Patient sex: F
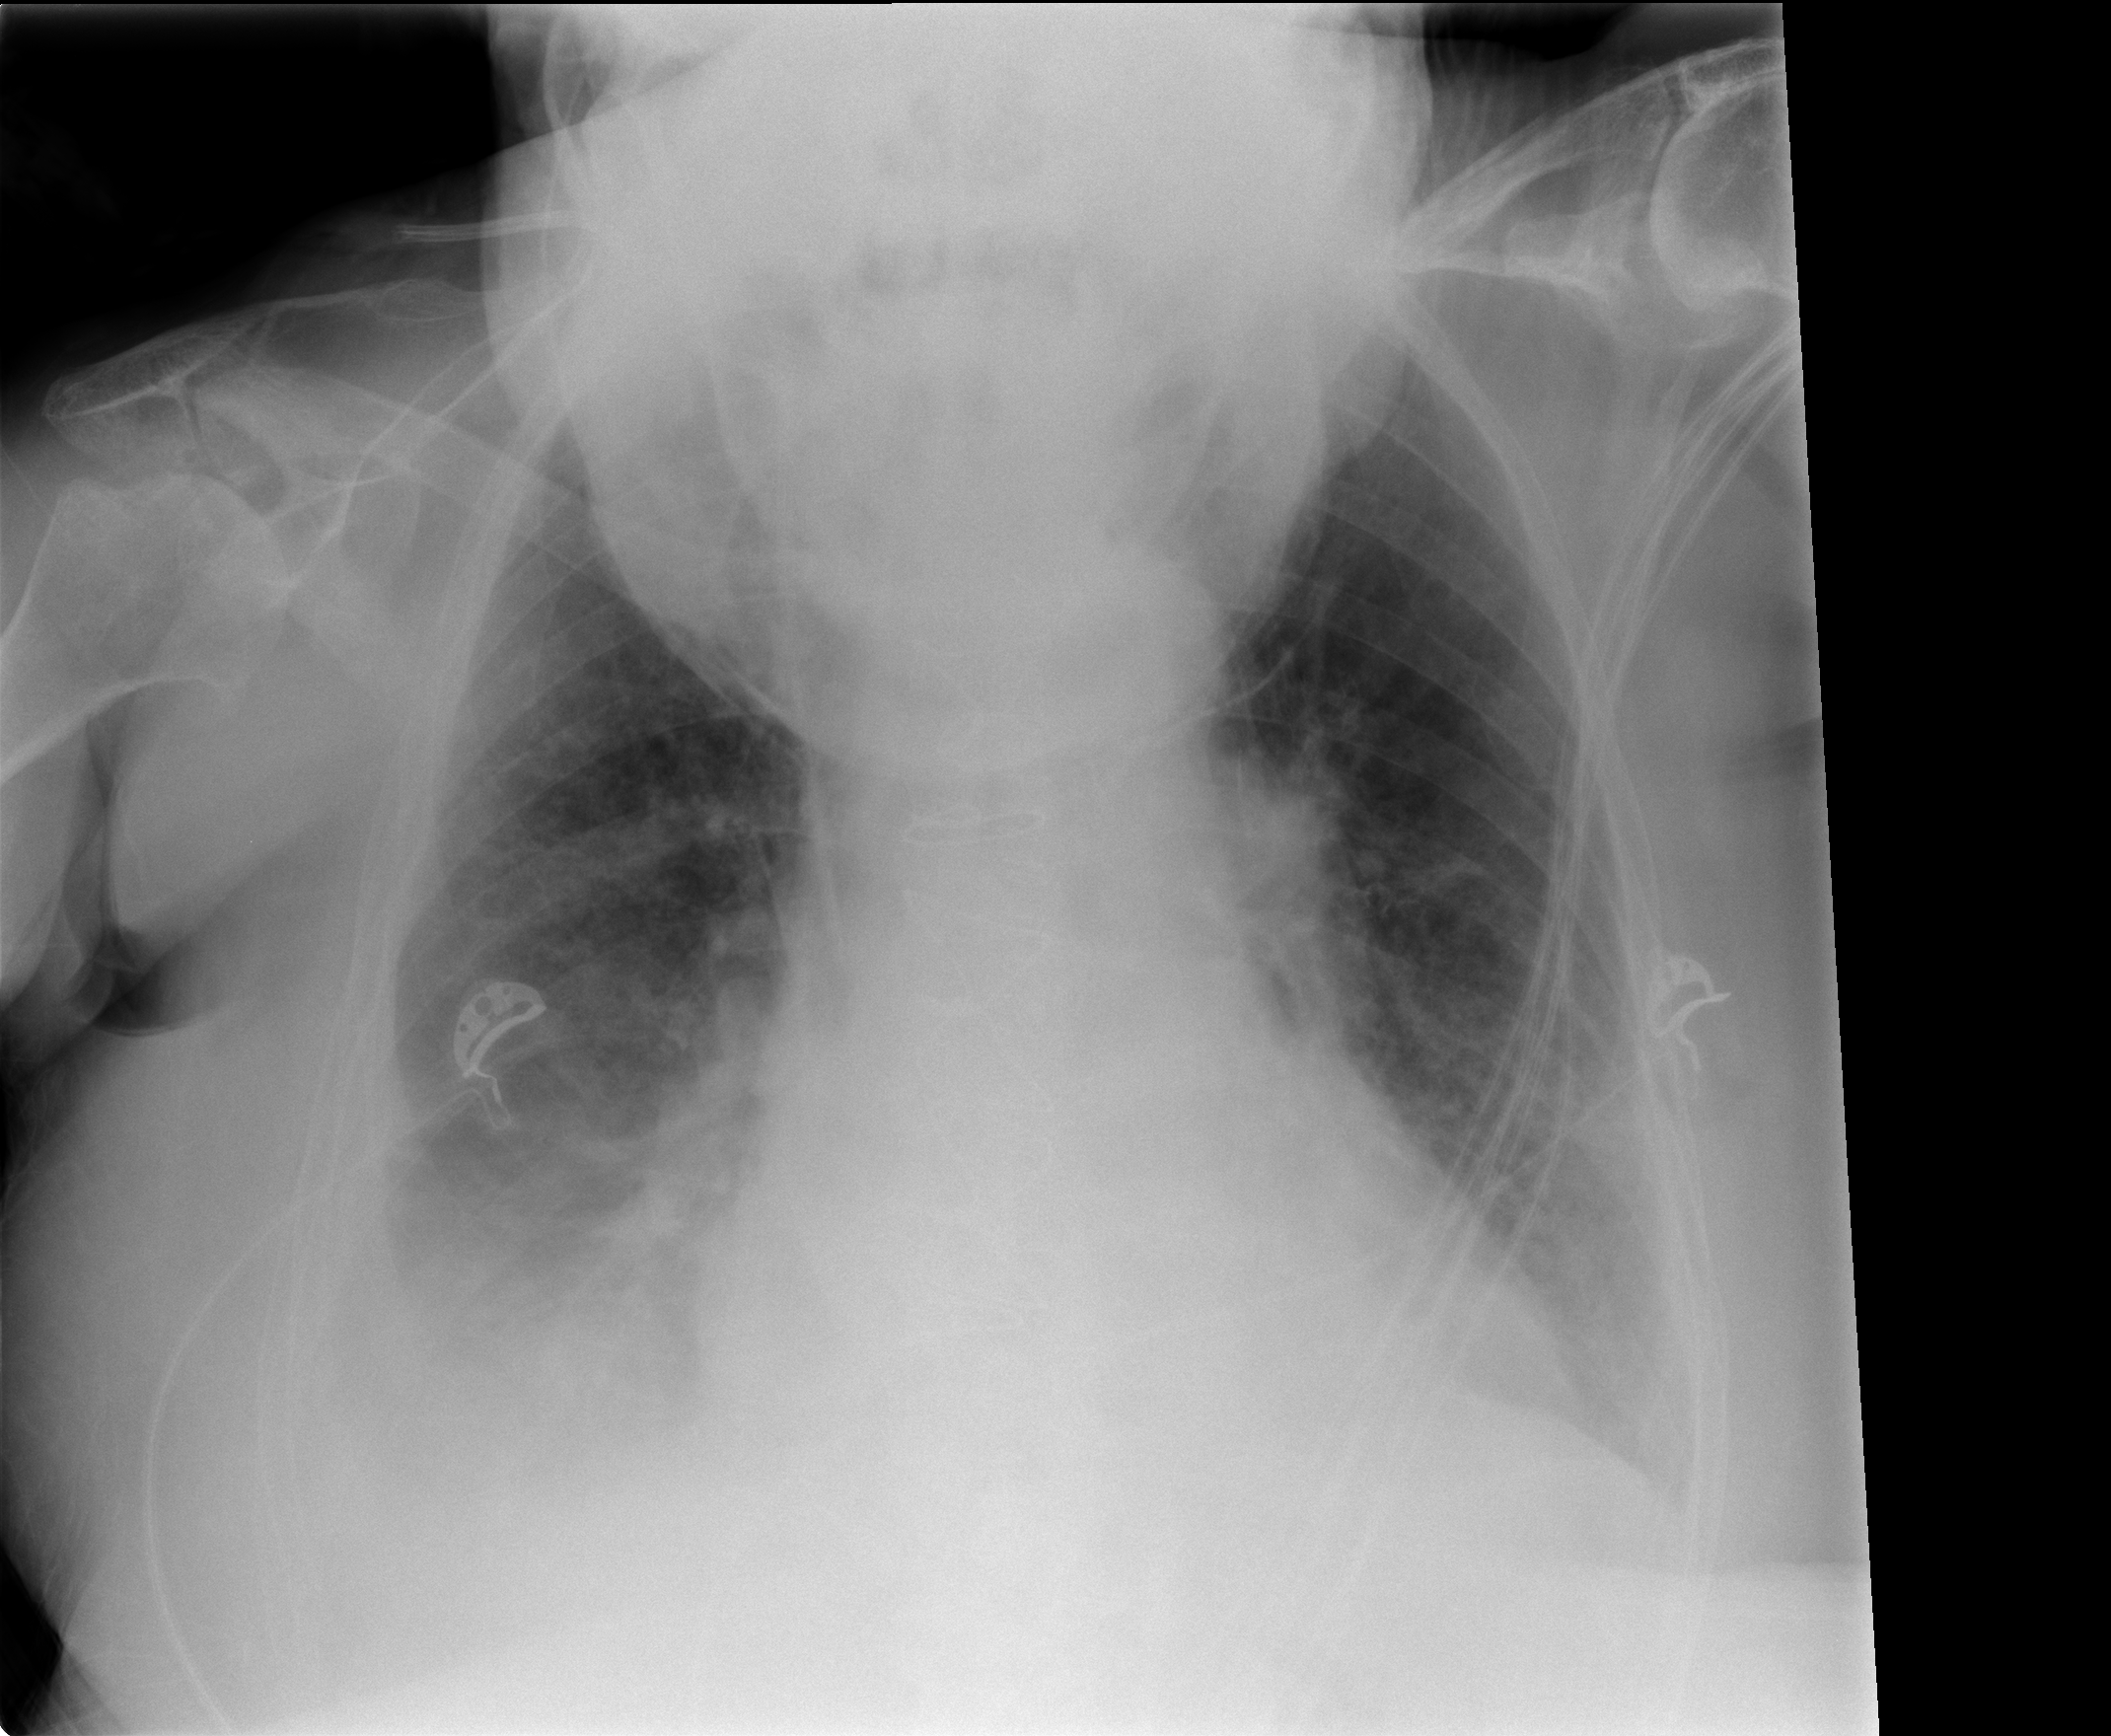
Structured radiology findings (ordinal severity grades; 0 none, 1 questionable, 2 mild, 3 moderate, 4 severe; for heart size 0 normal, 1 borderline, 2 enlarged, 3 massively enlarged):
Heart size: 2
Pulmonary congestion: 2
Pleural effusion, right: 3
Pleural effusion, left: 2
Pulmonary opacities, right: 1
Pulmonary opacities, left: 0
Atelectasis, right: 3
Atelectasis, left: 2